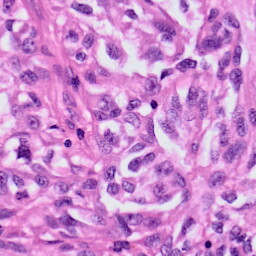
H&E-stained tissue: Skin